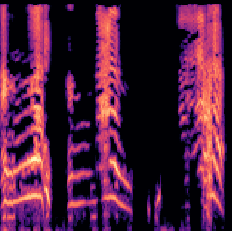
Sound class: Baby cry